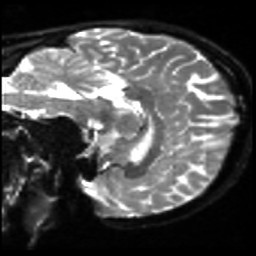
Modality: sbref
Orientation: sagittal
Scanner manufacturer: siemens
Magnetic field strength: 3 T
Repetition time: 4 s
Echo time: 0.0594 s